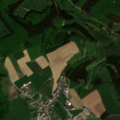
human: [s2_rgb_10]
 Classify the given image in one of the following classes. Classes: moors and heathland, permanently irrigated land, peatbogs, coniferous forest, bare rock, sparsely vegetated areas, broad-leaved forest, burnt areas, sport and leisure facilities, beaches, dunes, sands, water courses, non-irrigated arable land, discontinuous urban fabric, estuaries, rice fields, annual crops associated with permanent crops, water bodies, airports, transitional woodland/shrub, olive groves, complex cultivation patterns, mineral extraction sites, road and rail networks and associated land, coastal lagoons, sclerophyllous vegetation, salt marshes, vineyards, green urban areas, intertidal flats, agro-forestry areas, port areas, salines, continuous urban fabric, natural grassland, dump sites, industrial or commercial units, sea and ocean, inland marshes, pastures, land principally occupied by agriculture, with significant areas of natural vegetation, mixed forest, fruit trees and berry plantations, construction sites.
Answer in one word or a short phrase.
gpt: discontinuous urban fabric, non-irrigated arable land, pastures, broad-leaved forest, coniferous forest, mixed forest